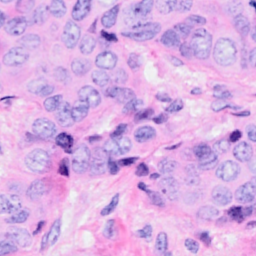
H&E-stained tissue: Breast